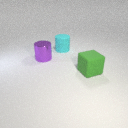
large cyan rubber cylinder to the left of large green rubber cube